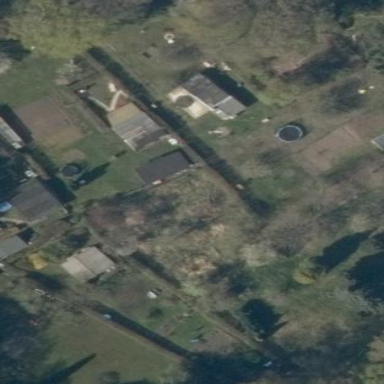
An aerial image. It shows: Allotments area.